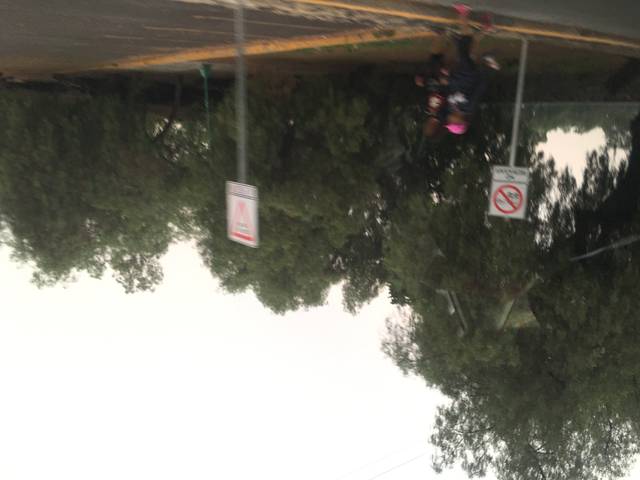
Region: Mexico
Coordinates: 19.329, -99.193